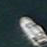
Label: Civil_yacht